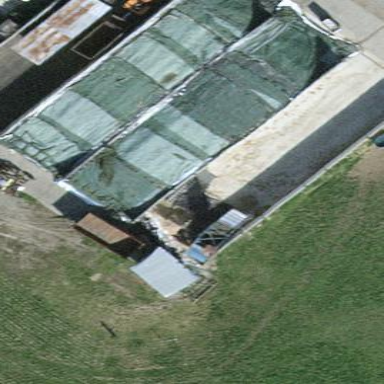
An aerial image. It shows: Bunker silo.